Question: I want to know if OpenCV was built in Debug or Release Mode.
I am running Linux Mint 17.1 Rebbeca.
I installed OpenCV by Synaptic.
After searching in google and in my computer I found that one of the configuration files is OpenCVModules-release.cmake - but still I cannot say that this file was used in compilation time.
Do you know another method to check how the OpenCV was built?

Thank you.
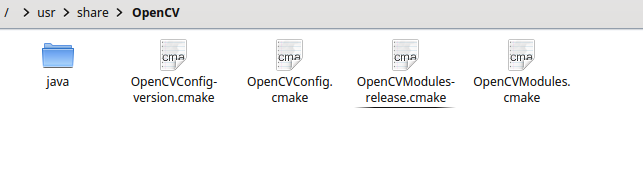
Answer: try a :
'''
System.out.println(Core.getBuildInformation());
'''
(or, for python):
'''
print cv2.getBuildInformation()
'''
you should see something like:
'''
[java] General configuration for OpenCV 3.0.0-dev =====================================
[java] Version control: 3.0.0-beta-539-g08dd1e0
[java]
[java] Platform:
[java] Host: Linux 3.13.0-40-generic x86_64
[java] CMake: 2.8.12.1
[java] CMake generator: Unix Makefiles
[java] CMake build tool: /usr/bin/make
[java] Configuration: Release
...
'''